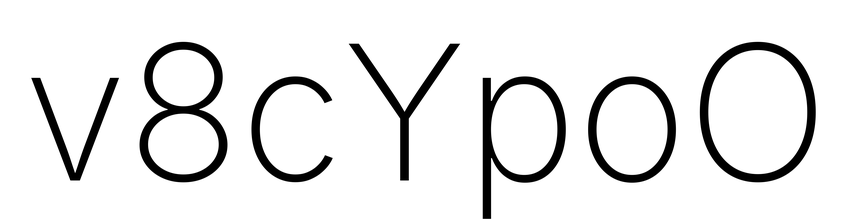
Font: Inter_ExtraLight